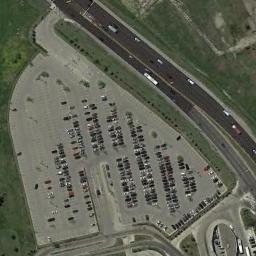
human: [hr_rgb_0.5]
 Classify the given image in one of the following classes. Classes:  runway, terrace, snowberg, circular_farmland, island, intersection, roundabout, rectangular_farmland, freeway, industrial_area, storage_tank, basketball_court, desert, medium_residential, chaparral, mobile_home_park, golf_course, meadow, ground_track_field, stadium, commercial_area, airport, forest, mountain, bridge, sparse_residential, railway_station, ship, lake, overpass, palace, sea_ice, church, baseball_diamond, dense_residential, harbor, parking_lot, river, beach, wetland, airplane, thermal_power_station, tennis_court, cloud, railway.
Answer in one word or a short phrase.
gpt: parking_lot